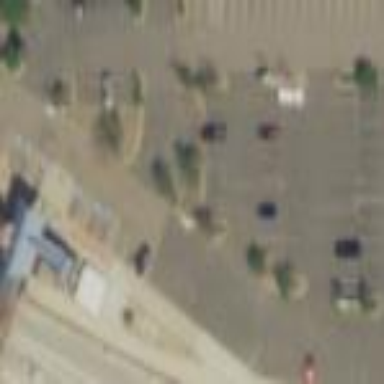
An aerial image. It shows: Parking area with park and ride facility.